Field crop: maize
Growth stage: 2
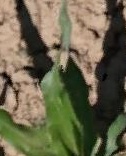
Species: maize